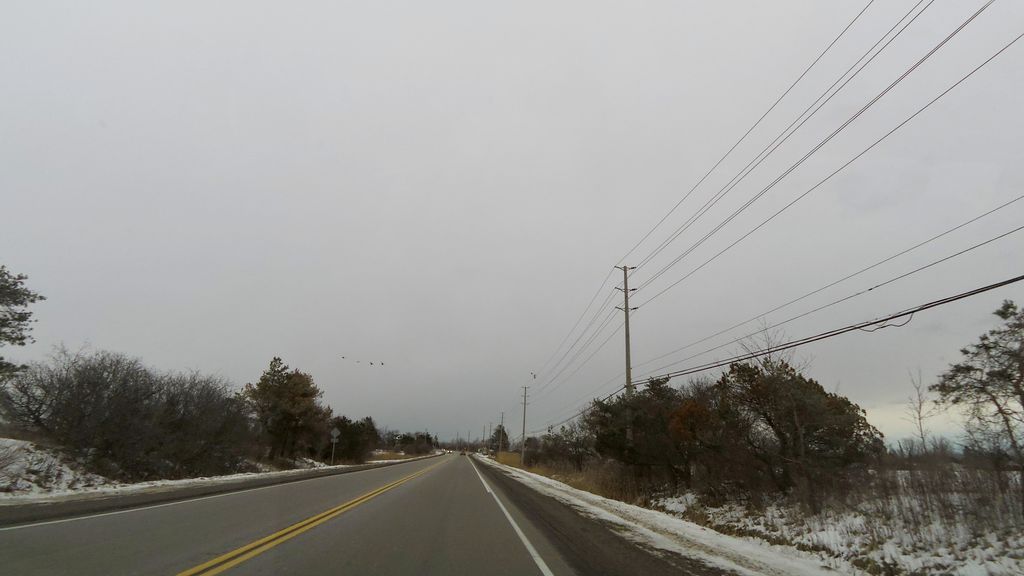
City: hamilton